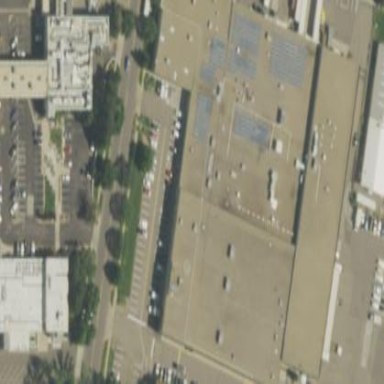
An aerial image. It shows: Warehouse building.